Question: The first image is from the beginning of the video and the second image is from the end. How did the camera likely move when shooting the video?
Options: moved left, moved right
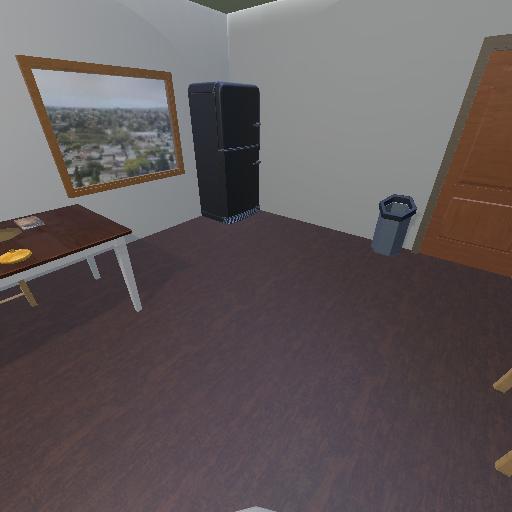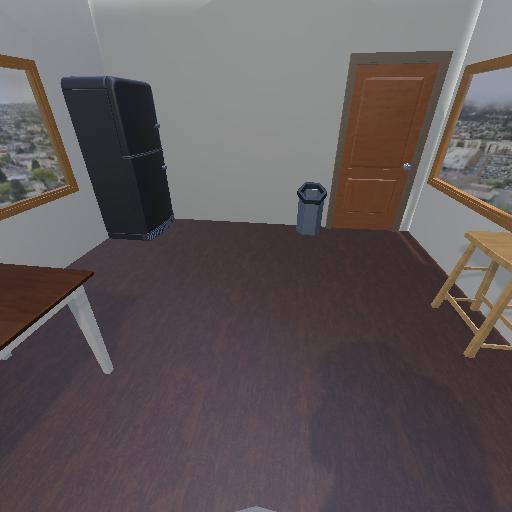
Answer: moved left